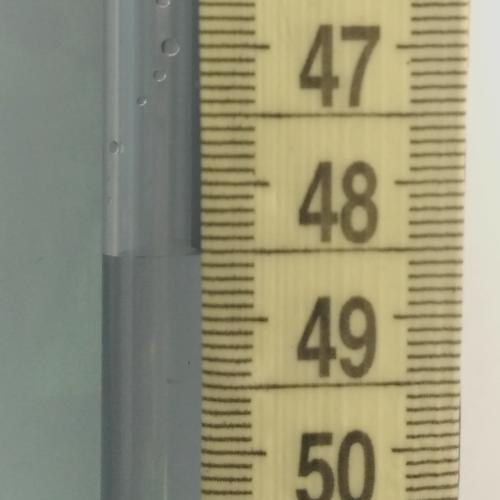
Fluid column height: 48.5 cm